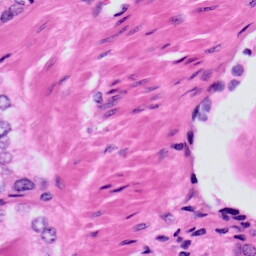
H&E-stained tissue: Prostate